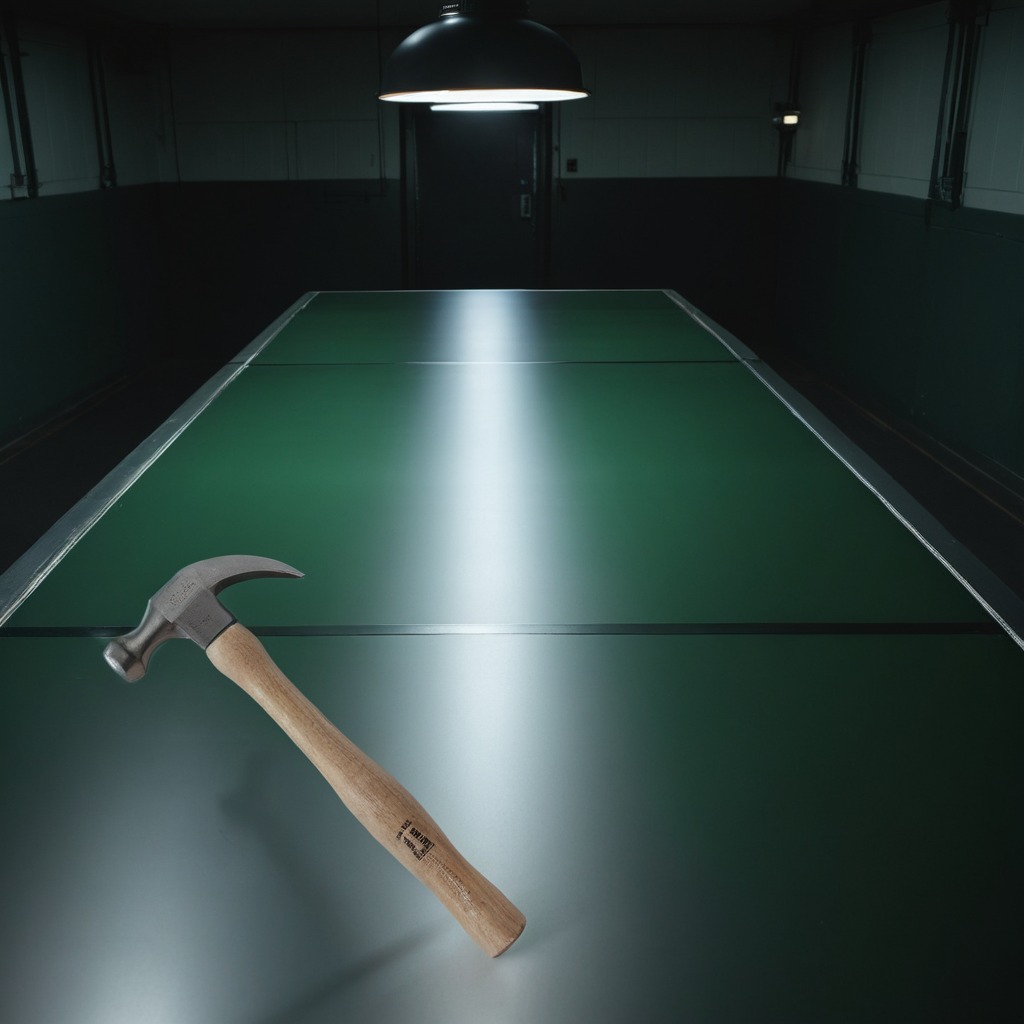
A hammer is lying on a clean empty table in a railway signal maintenance room lit by harsh overhead fluorescents.